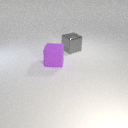
large gray metal cube behind large purple rubber cube